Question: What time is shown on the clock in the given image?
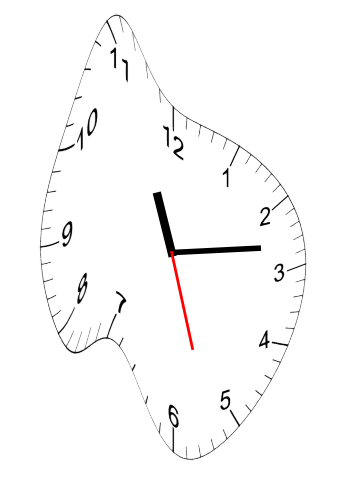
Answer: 11:13:27